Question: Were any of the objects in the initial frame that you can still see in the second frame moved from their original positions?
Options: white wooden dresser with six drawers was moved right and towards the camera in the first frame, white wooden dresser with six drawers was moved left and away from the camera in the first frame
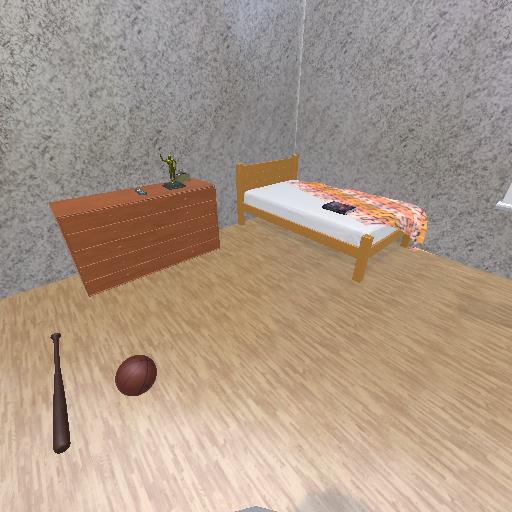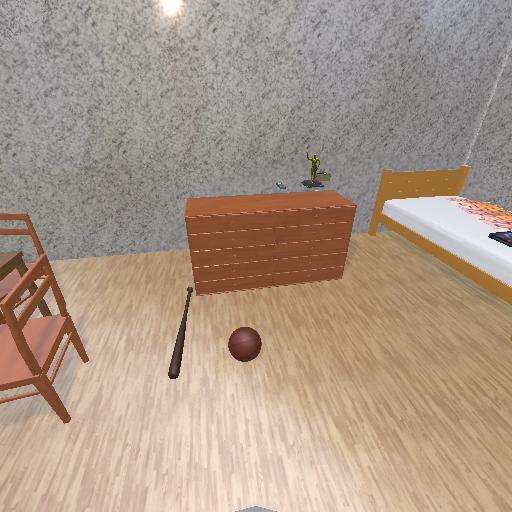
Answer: white wooden dresser with six drawers was moved right and towards the camera in the first frame